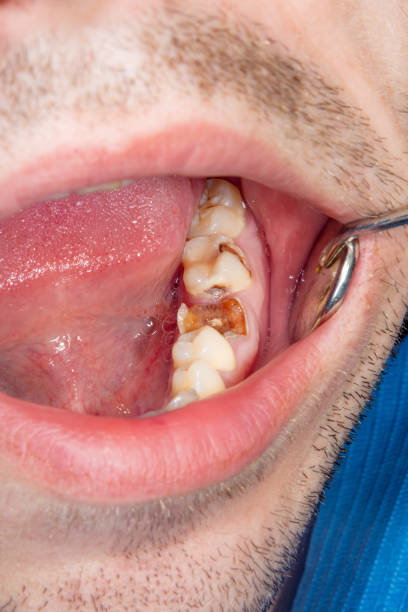
Condition: Caries